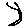
Label: moon